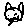
Label: cat